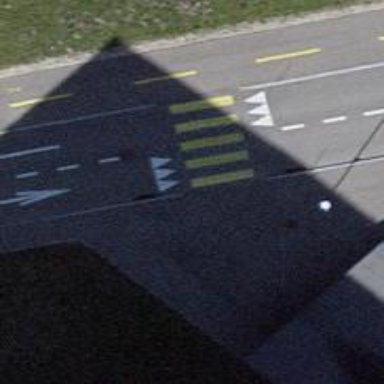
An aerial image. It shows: Traffic calming table.